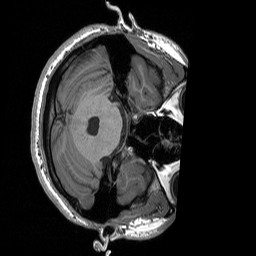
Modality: T1w
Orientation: axial
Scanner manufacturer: siemens
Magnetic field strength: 3 T
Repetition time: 1.76 s
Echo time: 0.0022 s